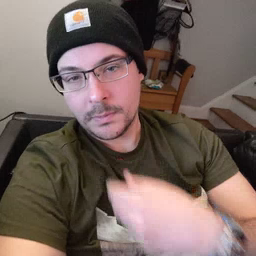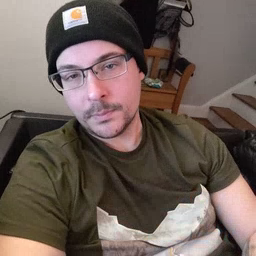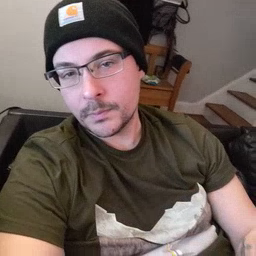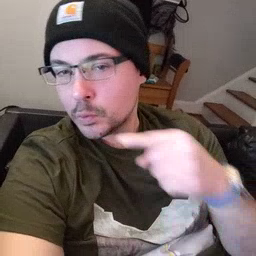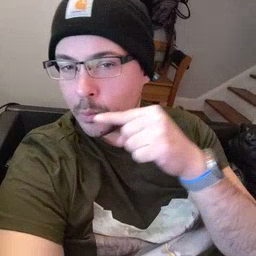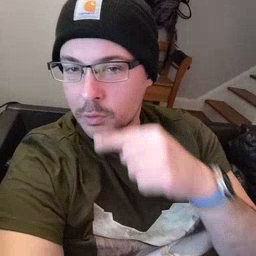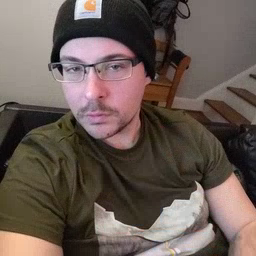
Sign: toothbrush